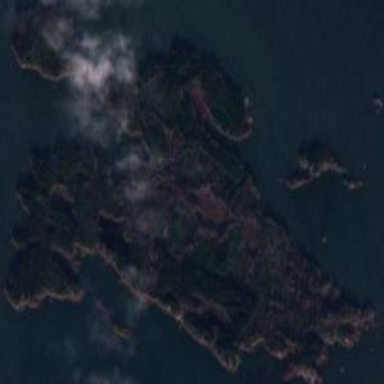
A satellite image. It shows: Island with natural coastline.